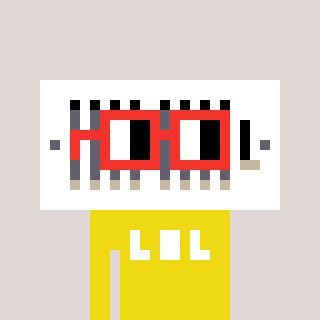
a pixel art character with square red glasses, a vent-shaped head and a yellow-colored body on a warm background